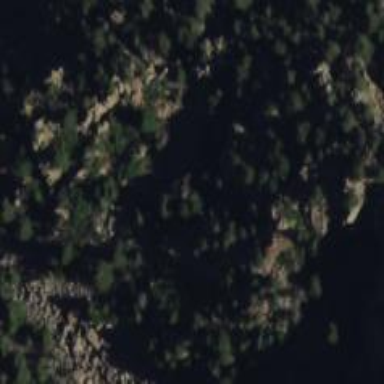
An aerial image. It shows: Cliff in nature.